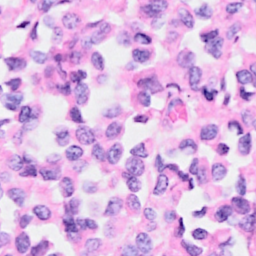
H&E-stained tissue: Breast